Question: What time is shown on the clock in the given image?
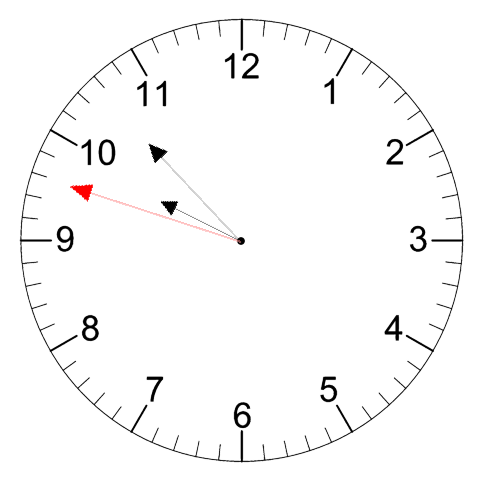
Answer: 09:52:48